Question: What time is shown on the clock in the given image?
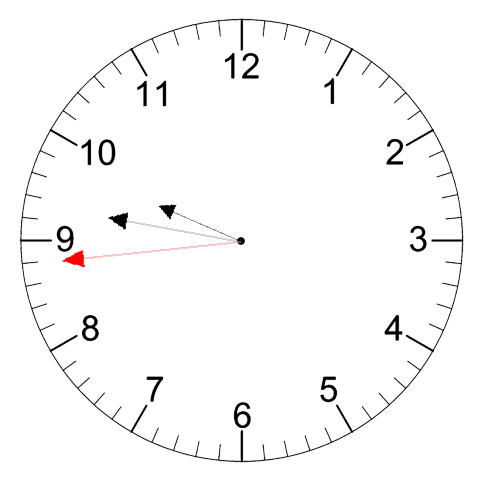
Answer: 09:46:44